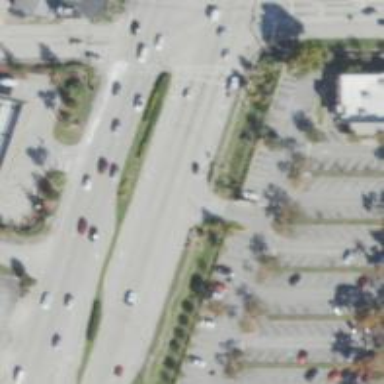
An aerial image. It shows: Marked road crossing.